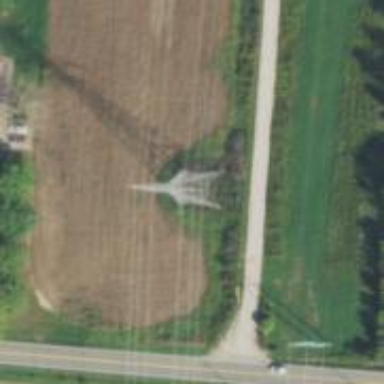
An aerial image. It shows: Lattice structure tower used for power distribution.